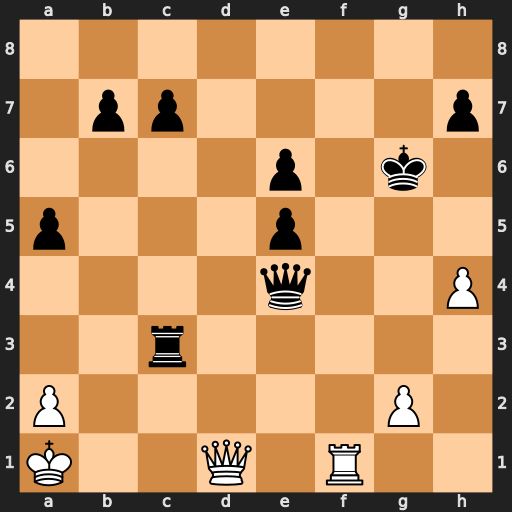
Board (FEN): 8/1pp4p/4p1k1/p3p3/4q2P/2r5/P5P1/K2Q1R2
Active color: w
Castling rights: -
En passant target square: -
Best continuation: Qd8 Rg3 Qg8+ Kh5 Qxg3 Qd4+ Kb1